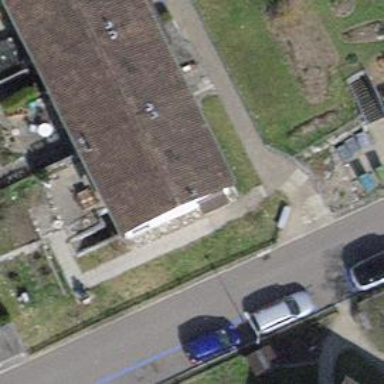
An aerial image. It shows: Gabled house with pitched roof.